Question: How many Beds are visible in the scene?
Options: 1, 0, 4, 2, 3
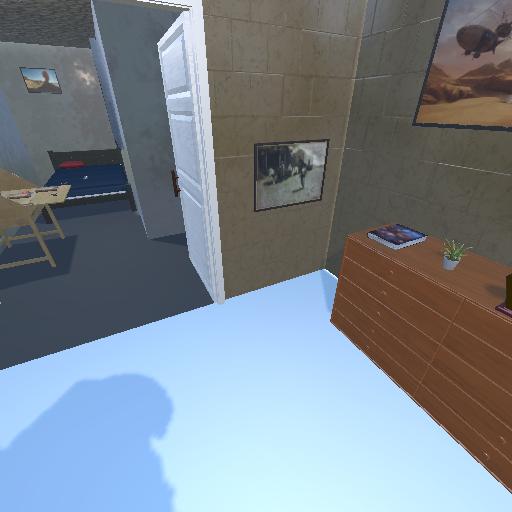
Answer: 1